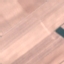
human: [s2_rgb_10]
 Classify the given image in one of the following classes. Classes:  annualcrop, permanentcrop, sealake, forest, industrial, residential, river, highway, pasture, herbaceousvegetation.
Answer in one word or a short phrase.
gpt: AnnualCrop